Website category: university
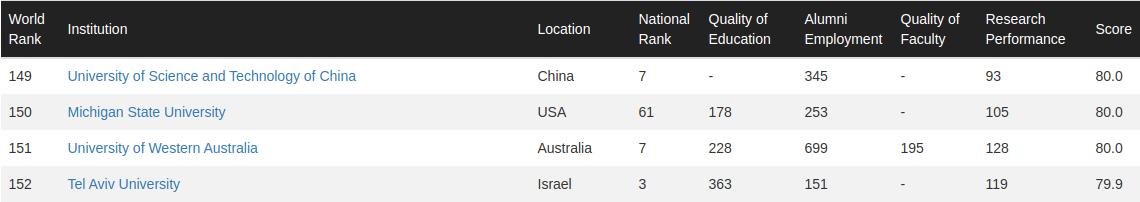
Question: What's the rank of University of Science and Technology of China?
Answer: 149

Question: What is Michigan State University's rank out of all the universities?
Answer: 150

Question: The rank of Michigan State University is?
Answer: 150

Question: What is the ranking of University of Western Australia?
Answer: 151

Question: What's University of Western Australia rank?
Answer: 151

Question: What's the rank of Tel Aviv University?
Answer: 152

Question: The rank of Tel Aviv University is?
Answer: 152

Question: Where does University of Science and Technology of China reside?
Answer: China

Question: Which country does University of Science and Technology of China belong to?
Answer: China

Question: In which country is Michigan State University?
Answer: USA

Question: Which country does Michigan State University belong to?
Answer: USA

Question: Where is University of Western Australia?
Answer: Australia

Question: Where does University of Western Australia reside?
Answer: Australia

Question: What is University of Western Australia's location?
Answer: Australia

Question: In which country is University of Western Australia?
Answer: Australia

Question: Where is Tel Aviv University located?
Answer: Israel

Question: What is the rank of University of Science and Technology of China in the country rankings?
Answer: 7

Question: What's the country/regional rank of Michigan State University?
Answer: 61

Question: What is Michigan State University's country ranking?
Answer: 61

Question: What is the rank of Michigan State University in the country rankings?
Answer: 61

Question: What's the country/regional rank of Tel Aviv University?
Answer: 3

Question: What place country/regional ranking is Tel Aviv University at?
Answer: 3

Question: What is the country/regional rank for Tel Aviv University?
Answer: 3

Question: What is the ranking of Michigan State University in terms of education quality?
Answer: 178

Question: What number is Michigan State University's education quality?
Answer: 178

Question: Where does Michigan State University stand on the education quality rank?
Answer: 178

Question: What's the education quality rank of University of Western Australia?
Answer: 228

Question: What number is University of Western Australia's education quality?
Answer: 228

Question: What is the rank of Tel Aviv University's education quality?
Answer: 363

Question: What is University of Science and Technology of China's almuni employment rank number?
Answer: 345

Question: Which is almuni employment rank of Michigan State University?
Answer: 253

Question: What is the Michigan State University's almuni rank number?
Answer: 253

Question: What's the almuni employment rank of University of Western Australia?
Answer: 699

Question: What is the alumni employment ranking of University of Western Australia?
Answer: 699

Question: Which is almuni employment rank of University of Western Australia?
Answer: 699

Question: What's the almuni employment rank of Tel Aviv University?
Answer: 151

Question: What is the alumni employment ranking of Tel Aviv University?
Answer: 151

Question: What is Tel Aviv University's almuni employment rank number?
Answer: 151

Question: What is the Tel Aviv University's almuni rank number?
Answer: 151

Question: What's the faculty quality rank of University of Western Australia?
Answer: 195

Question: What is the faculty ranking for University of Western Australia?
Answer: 195

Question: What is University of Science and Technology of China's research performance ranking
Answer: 93

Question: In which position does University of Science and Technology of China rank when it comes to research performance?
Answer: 93

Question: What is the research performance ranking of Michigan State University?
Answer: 105

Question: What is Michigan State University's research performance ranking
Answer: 105

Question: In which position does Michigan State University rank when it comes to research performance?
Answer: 105

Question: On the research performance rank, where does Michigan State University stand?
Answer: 105

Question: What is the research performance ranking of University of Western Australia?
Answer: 128

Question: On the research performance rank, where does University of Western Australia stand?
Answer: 128

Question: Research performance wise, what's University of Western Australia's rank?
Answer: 128

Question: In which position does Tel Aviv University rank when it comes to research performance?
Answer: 119

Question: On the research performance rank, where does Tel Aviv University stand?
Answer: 119

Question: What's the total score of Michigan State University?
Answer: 80.0

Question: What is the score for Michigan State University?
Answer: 80.0

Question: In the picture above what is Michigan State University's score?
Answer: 80.0

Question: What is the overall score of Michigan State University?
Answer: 80.0

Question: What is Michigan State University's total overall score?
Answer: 80.0

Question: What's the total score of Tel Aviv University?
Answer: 79.9

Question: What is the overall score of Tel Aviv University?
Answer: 79.9

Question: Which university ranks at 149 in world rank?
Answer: University of Science and Technology of China

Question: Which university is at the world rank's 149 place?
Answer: University of Science and Technology of China

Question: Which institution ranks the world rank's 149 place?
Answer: University of Science and Technology of China

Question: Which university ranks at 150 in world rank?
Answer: Michigan State University

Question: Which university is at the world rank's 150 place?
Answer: Michigan State University